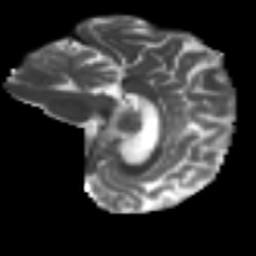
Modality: T2w
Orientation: sagittal
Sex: female
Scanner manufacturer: ge
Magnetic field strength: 3 T
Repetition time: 7 s
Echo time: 0.08 s